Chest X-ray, PA view. Patient: 34 years old, sex F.
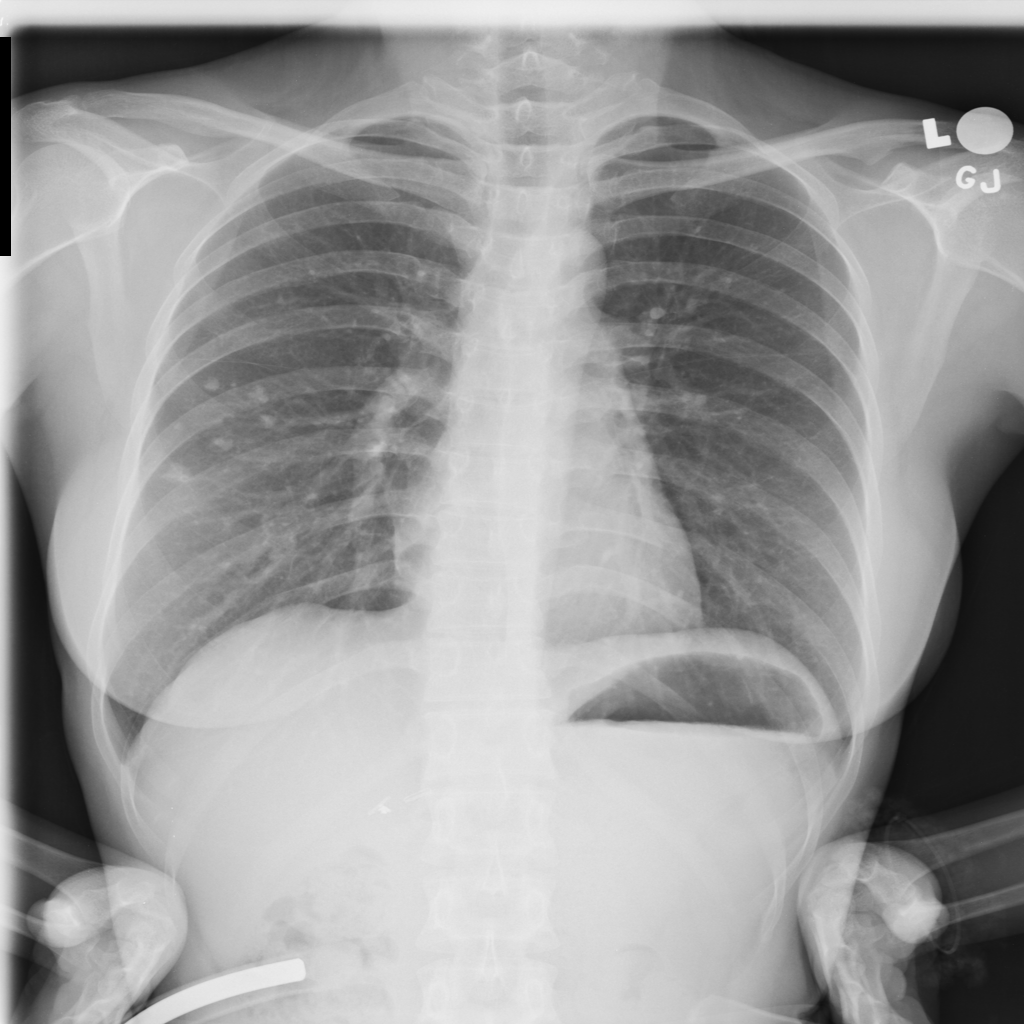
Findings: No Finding